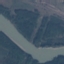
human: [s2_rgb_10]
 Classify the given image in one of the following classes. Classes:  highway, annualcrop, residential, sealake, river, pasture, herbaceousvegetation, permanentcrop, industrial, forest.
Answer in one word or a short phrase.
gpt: River